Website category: university
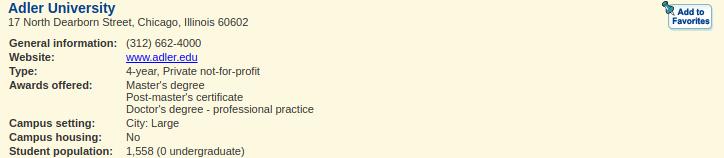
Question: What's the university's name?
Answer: Adler University

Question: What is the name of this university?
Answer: Adler University

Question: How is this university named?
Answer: Adler University

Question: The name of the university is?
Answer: Adler University

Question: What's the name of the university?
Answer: Adler University

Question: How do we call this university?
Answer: Adler University

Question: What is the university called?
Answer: Adler University

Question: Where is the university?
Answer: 17 North Dearborn Street, Chicago, Illinois 60602

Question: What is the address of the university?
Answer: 17 North Dearborn Street, Chicago, Illinois 60602

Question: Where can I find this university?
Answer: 17 North Dearborn Street, Chicago, Illinois 60602

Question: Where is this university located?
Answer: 17 North Dearborn Street, Chicago, Illinois 60602

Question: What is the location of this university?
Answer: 17 North Dearborn Street, Chicago, Illinois 60602

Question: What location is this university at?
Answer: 17 North Dearborn Street, Chicago, Illinois 60602

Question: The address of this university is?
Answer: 17 North Dearborn Street, Chicago, Illinois 60602

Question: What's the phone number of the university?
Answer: (312) 662-4000

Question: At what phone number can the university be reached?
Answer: (312) 662-4000

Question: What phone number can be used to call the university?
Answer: (312) 662-4000

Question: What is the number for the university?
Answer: (312) 662-4000

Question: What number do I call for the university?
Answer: (312) 662-4000

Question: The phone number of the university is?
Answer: (312) 662-4000

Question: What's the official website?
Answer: www.adler.edu

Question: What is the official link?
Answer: www.adler.edu

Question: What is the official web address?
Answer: www.adler.edu

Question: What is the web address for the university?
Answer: www.adler.edu

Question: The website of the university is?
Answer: www.adler.edu

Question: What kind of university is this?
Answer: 4-year, Private not-for-profit

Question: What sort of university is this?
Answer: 4-year, Private not-for-profit

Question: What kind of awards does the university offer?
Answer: Master's degree Post-master's certificate Doctor's degree - professional practice

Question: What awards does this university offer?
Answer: Master's degree Post-master's certificate Doctor's degree - professional practice

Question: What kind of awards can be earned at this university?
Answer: Master's degree Post-master's certificate Doctor's degree - professional practice

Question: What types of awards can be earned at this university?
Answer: Master's degree Post-master's certificate Doctor's degree - professional practice

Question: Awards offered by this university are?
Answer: Master's degree Post-master's certificate Doctor's degree - professional practice

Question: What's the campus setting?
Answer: City: Large

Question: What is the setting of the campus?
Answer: City: Large

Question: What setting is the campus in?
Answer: City: Large

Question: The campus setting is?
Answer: City: Large

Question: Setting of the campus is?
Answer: City: Large

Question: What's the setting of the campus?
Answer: City: Large

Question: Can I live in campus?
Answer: No

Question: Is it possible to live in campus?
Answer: No

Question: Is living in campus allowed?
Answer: No

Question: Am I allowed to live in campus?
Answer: No

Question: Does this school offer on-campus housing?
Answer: No

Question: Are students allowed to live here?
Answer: No

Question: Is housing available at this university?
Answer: No

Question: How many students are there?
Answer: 1,558 (0 undergraduate)

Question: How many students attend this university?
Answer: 1,558 (0 undergraduate)

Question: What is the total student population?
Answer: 1,558 (0 undergraduate)

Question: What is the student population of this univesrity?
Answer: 1,558 (0 undergraduate)

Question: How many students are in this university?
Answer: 1,558 (0 undergraduate)

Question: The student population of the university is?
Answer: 1,558 (0 undergraduate)